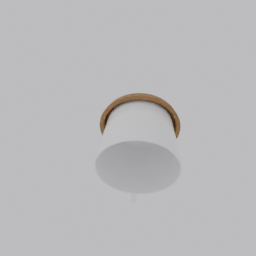
Label: tools